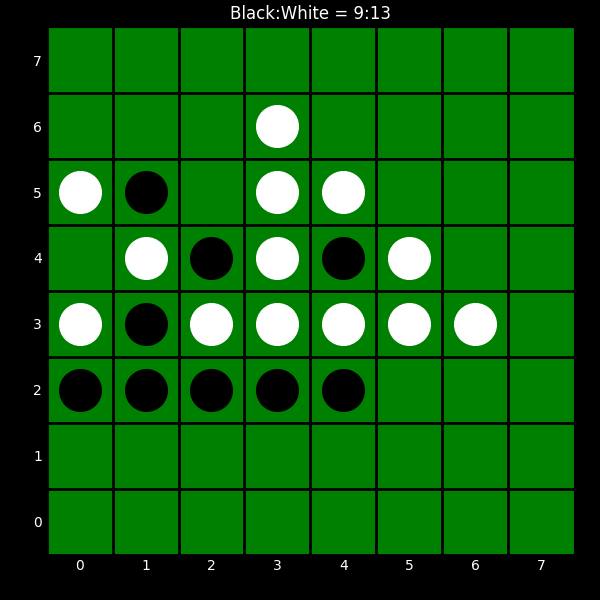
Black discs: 9
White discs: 13